Question: I've just managed to setup SwiftyBeaver logging framework for my Xcode project, it works fine but Xcode raises an error every time I call my logging framework (that does prevent me to compile to log properly though).

What I've done is just declaring my logging variable outside of a class' scope with some configurations like below:
'''
let log = SwiftyBeaver.self
#if DEBUG
let logMinLevel = SwiftyBeaver.Level.debug
let logFormat = "$DHH:mm:ss.SSS$d $C$L$c $N.$F:$l - $M"
#else
let logMinLevel = SwiftyBeaver.Level.warning
let logFormat = "$DHH:mm:ss.SSS$d $C$L$c - $M"
#endif
'''
Is there any way to get rid of that error message?
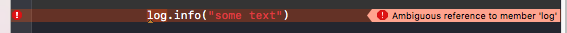
Answer: It seems that the issue disappeared.
After reporting it I changed my IDE for AppCode, then I came back to Xcode recently and the problem is no longer here.